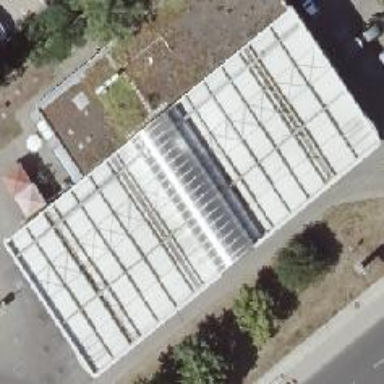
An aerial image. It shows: View of roof of building.